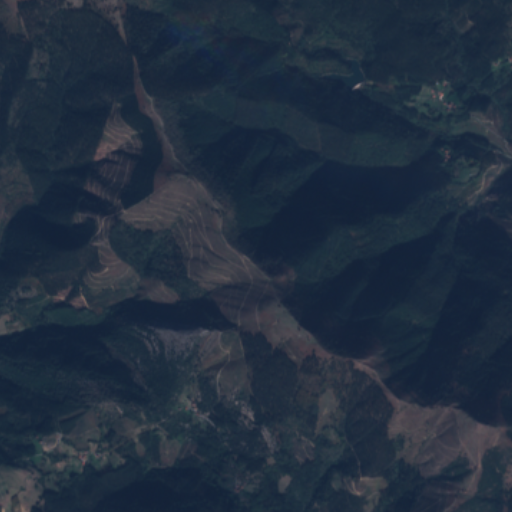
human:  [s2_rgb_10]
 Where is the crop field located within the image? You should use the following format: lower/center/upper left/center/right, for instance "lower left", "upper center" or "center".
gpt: The crop field is located in the upper right of the image.
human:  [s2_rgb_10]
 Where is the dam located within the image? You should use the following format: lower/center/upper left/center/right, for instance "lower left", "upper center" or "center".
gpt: The dam is located in the upper right of the image.
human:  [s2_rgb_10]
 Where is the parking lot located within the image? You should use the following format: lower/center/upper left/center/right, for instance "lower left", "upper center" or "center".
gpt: The parking lot is located in the lower center of the image.
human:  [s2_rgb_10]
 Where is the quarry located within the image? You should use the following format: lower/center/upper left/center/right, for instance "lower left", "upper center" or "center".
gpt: There is no quarry in the image.